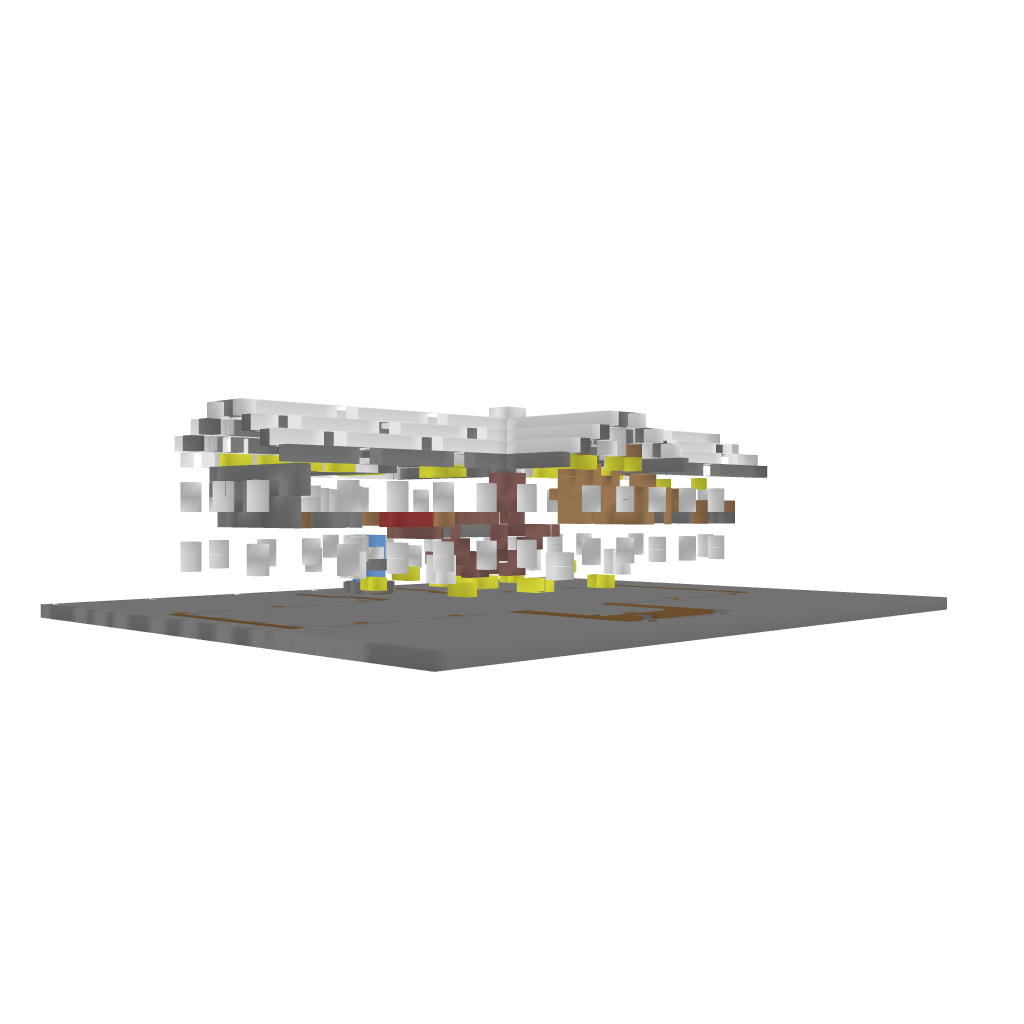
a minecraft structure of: Quartz Mansion bad low quality